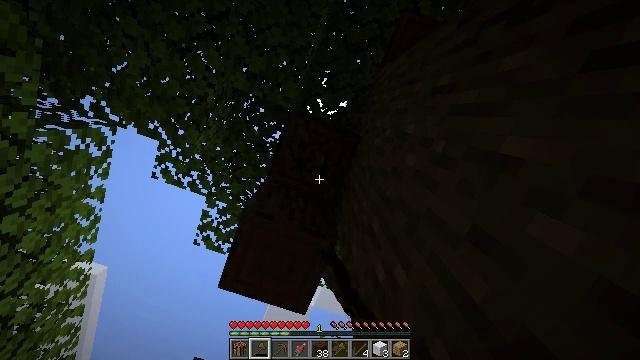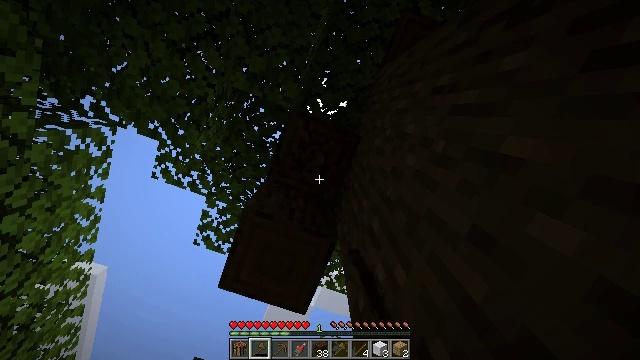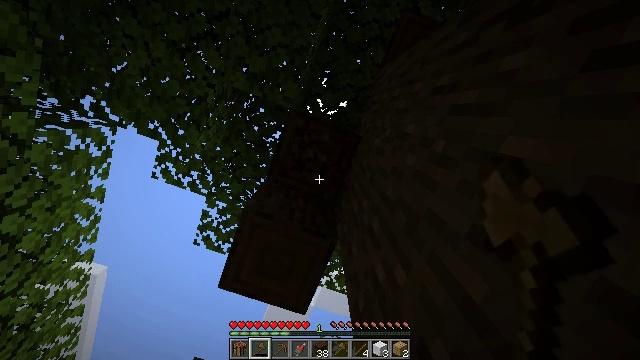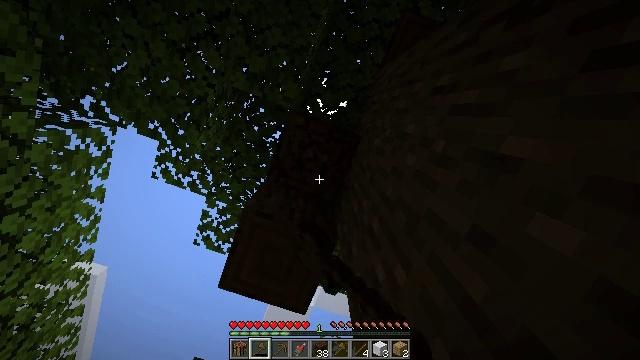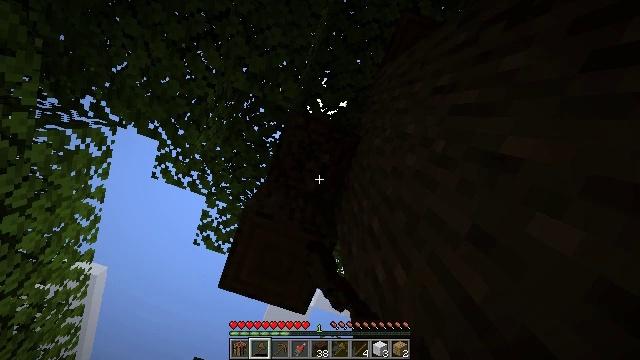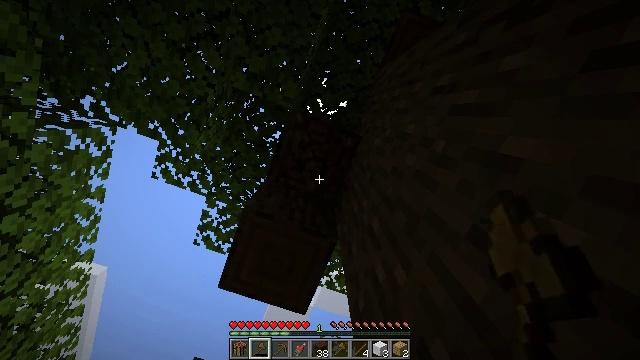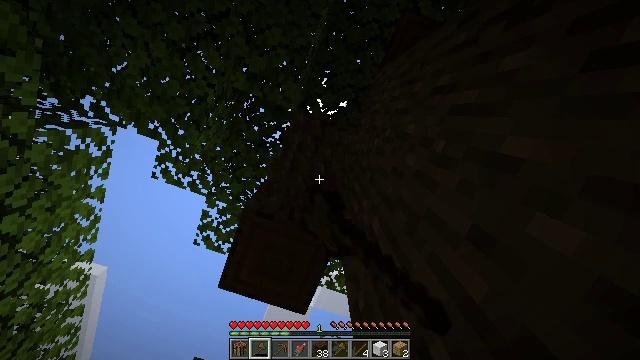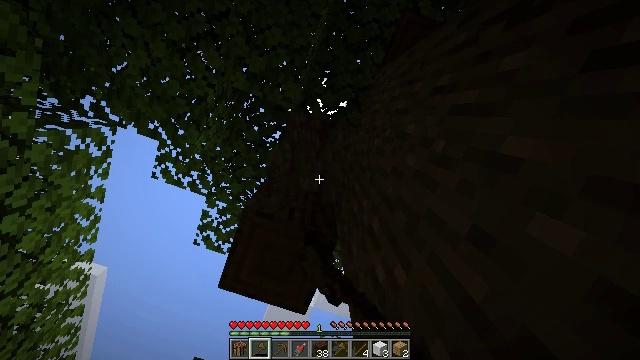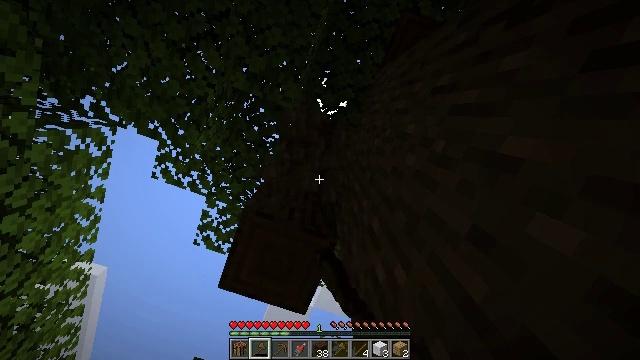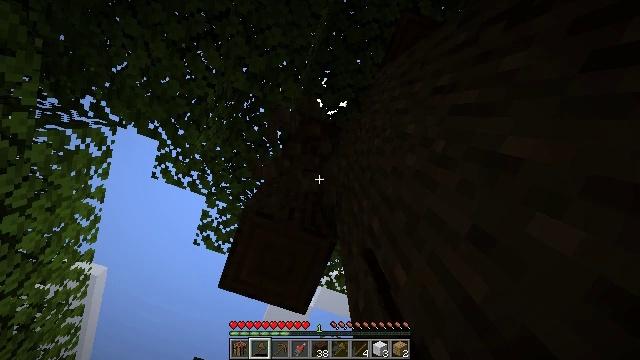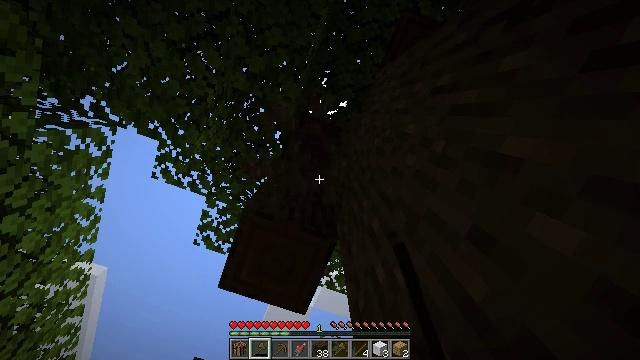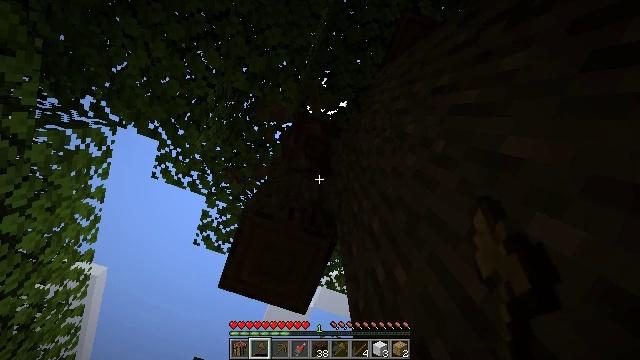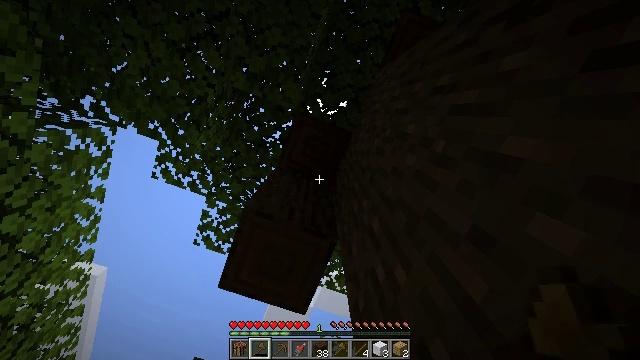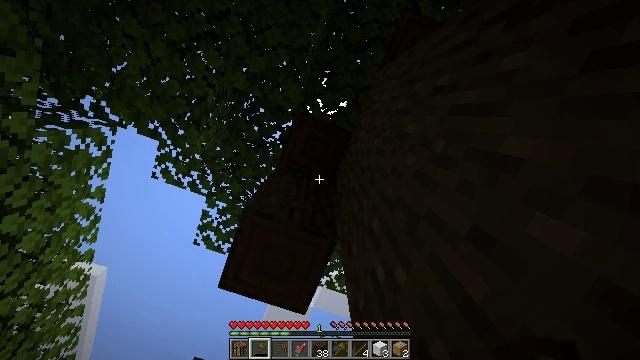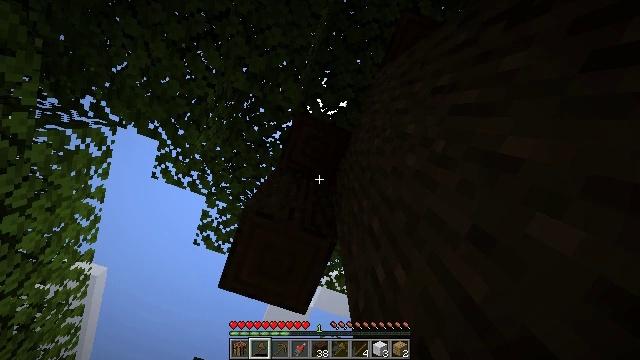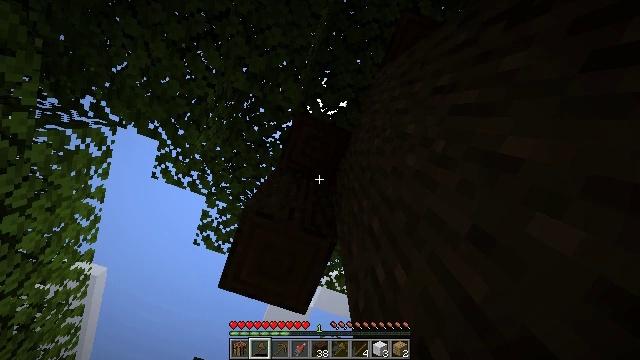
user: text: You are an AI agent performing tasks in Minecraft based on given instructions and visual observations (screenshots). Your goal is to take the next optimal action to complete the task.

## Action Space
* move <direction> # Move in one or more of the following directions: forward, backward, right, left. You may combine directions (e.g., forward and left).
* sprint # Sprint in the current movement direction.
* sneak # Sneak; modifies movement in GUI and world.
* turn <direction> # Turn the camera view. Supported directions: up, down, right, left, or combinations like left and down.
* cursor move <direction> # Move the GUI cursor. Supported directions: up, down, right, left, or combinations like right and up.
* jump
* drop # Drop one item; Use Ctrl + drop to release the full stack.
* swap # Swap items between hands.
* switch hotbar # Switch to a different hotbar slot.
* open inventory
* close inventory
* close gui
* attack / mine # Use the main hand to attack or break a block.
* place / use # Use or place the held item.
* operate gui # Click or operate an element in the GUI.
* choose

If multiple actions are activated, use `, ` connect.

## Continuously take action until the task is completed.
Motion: motion action
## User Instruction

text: Collect dark oak log for building.
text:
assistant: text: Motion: attack / mine
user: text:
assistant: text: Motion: attack / mine
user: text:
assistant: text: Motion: attack / mine
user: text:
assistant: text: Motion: attack / mine
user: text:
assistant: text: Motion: attack / mine
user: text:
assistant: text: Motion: attack / mine
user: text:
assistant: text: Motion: attack / mine
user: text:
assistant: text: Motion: attack / mine
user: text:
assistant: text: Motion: attack / mine
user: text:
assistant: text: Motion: attack / mine
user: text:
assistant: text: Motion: attack / mine
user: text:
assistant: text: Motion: attack / mine
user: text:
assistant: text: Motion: attack / mine
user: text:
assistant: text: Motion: attack / mine
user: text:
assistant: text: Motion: attack / mine
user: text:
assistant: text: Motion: attack / mine
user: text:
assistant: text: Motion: attack / mine
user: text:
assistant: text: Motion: attack / mine
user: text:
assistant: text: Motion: attack / mine
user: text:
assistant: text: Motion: attack / mine
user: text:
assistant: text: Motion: attack / mine
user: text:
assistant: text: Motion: attack / mine
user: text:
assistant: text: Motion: attack / mine
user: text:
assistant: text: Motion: attack / mine
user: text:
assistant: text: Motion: attack / mine
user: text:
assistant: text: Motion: attack / mine
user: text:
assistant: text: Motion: attack / mine
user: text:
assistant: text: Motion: no_op
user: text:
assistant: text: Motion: turn up
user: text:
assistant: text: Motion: no_op